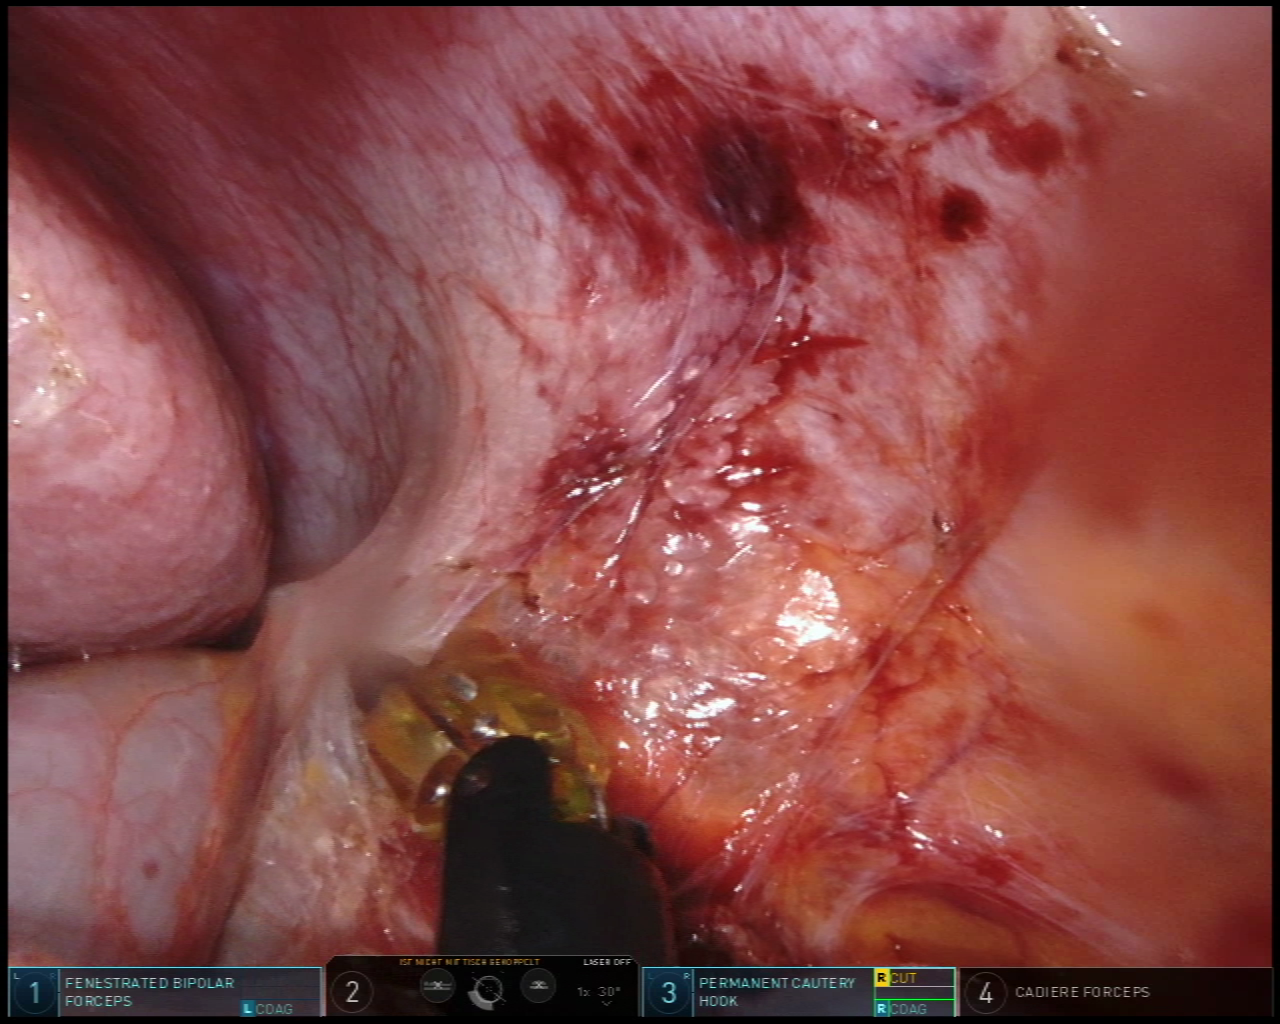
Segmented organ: colon
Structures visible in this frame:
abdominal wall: yes
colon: yes
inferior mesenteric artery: no
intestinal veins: no
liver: no
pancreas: no
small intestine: no
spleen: yes
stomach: no
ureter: no
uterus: no
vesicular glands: no